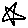
Label: star